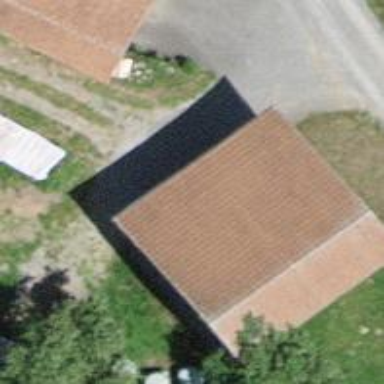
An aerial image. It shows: Rural barn.